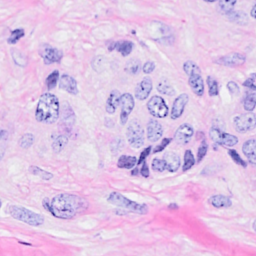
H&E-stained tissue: Breast